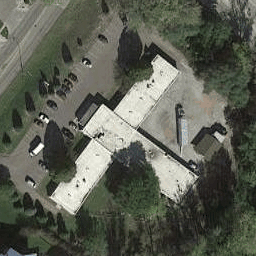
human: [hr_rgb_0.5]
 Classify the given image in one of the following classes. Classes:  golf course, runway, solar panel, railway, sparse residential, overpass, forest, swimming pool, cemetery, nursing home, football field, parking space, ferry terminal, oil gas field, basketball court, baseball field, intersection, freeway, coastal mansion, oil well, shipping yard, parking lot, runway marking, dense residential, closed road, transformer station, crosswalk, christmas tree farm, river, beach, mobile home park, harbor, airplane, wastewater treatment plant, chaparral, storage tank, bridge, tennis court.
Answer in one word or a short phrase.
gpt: nursing home